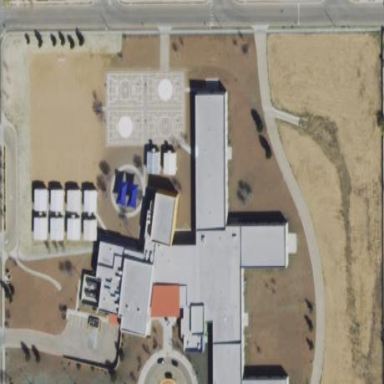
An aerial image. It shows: School building.